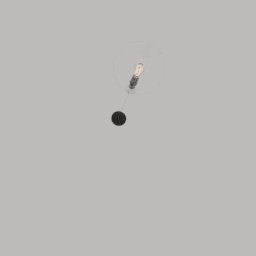
Label: lighting